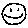
Label: smiley face